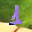
Label: 1